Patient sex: M
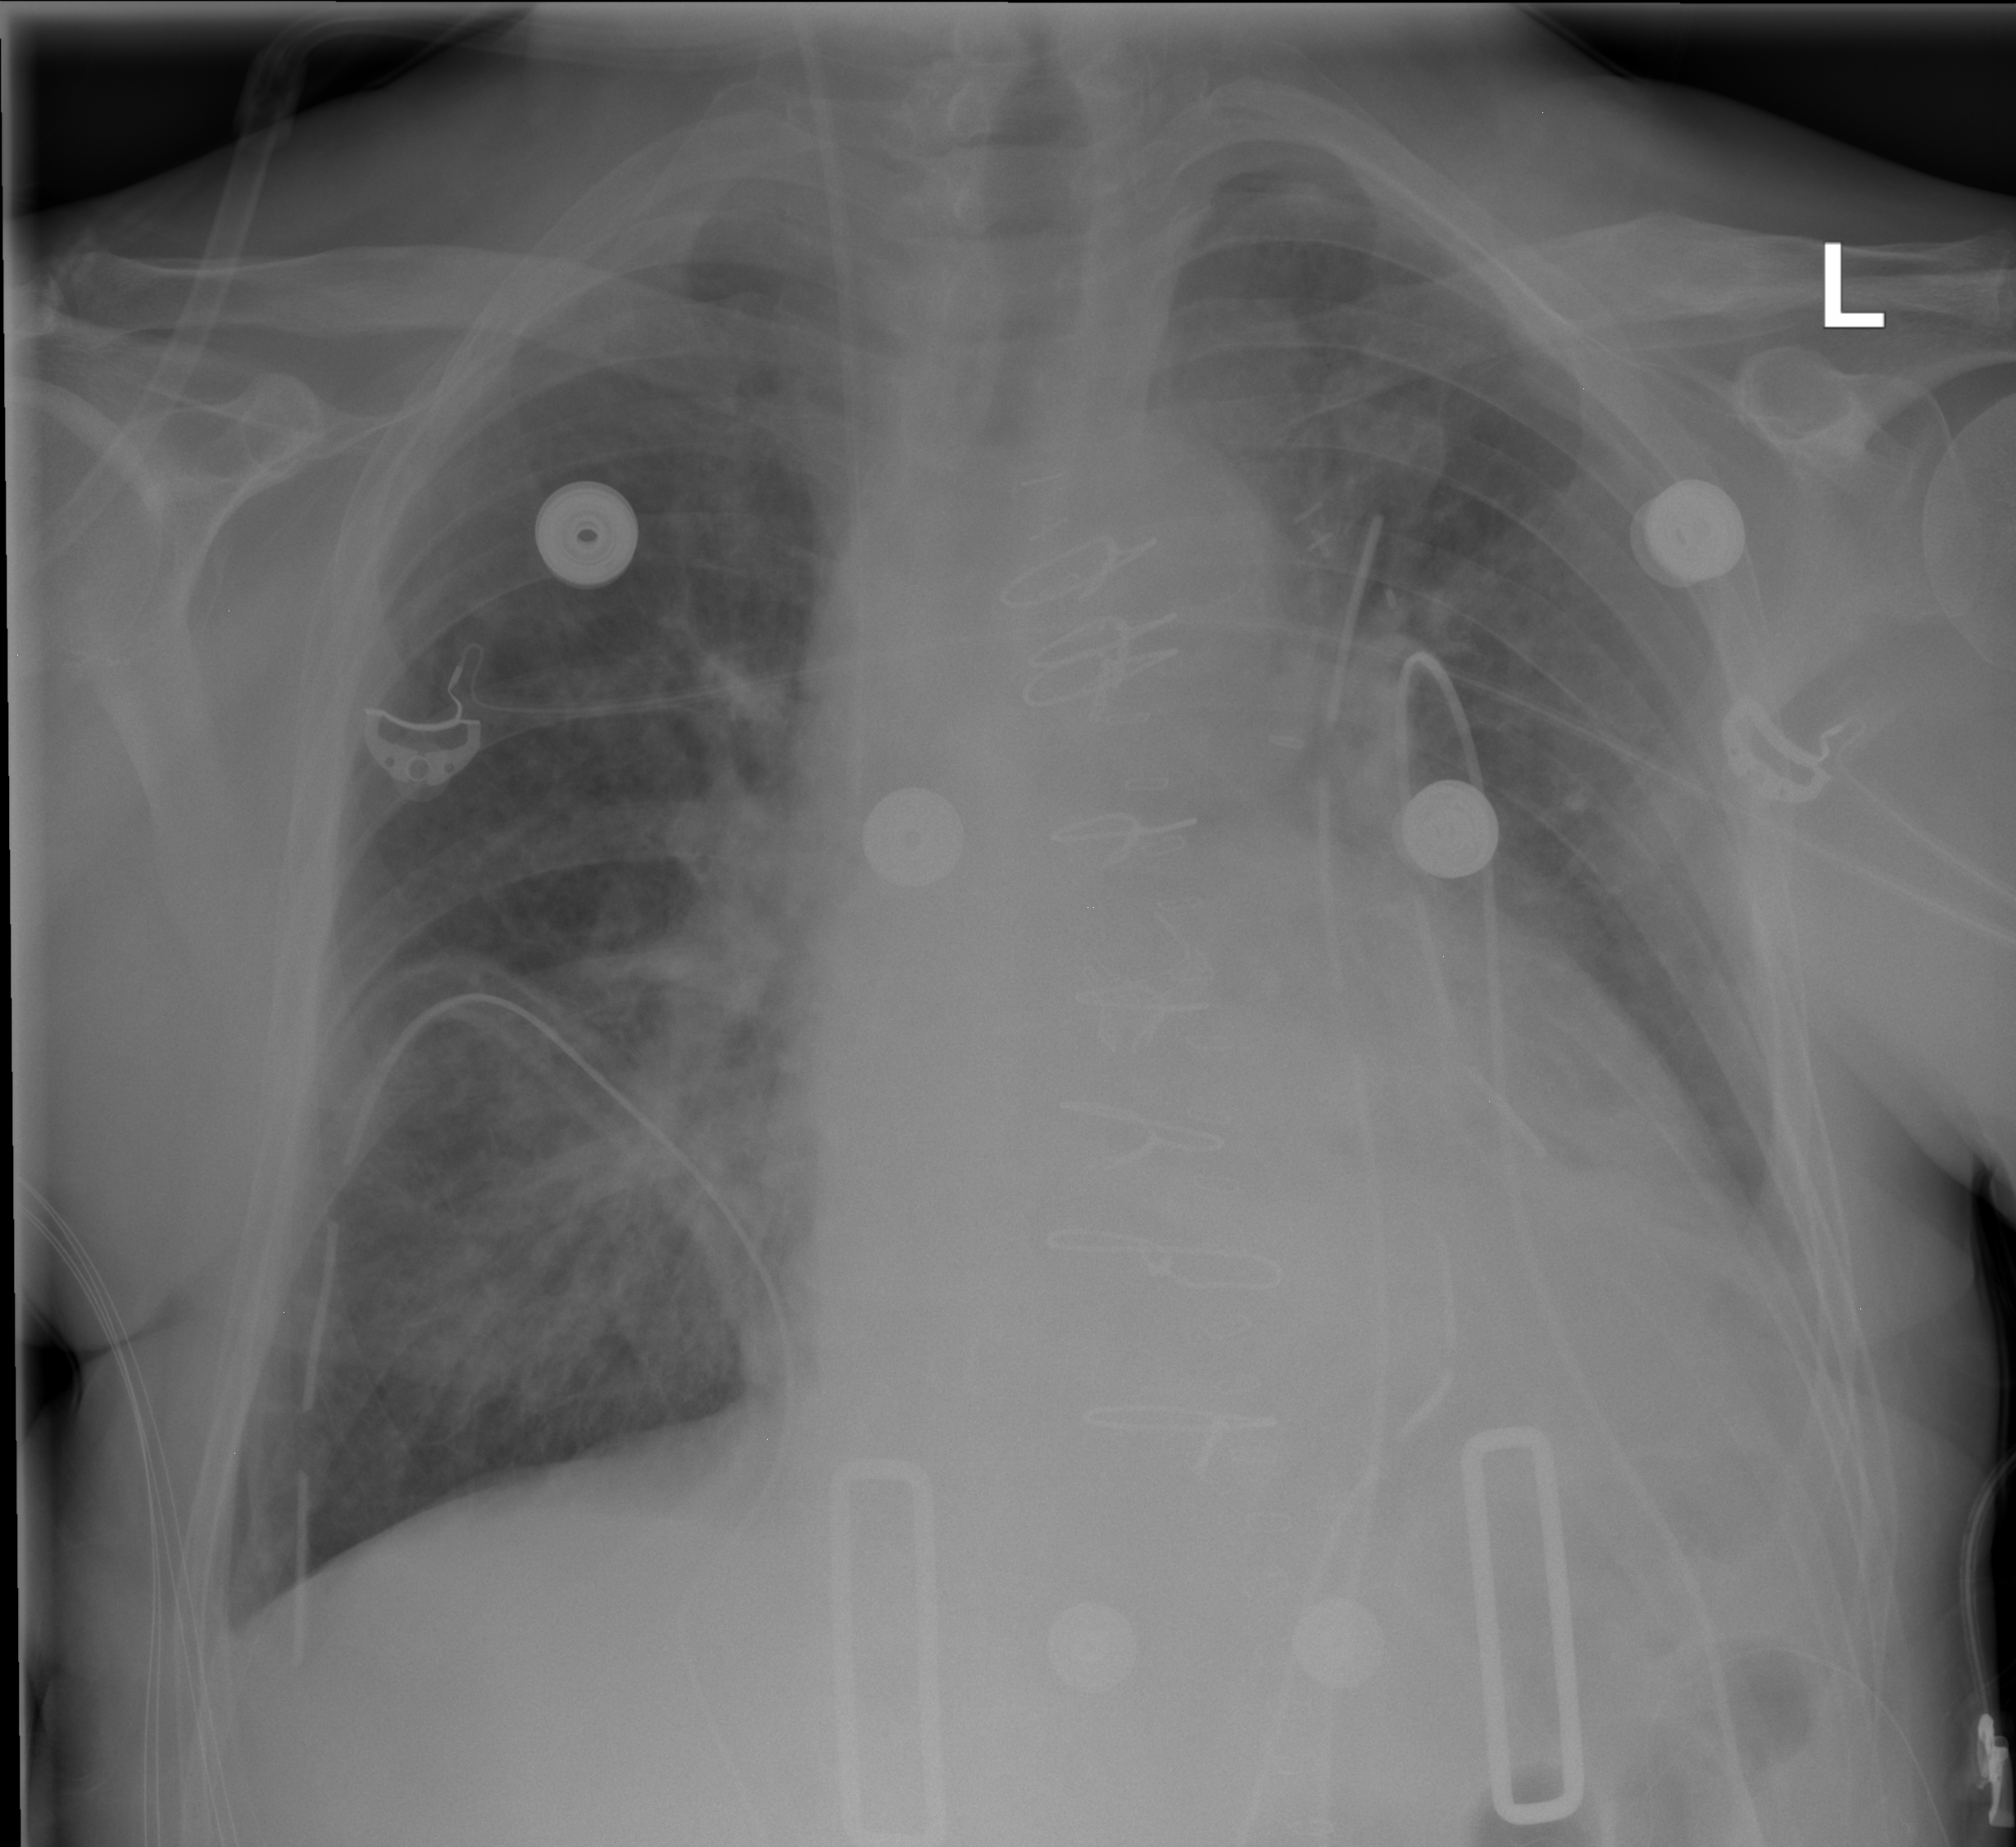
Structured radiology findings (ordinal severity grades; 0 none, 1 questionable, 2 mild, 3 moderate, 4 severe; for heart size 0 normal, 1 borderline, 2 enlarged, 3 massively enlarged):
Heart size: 1
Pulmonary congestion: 3
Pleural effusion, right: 0
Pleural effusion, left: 0
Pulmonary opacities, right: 3
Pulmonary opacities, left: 3
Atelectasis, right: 0
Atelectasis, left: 2